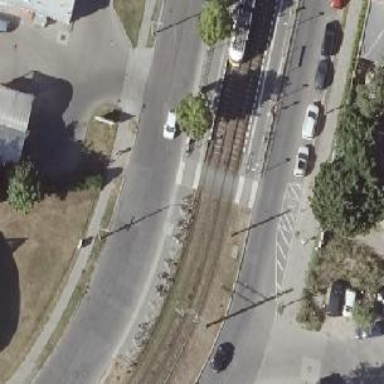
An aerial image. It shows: Uncontrolled tram railway crossing.